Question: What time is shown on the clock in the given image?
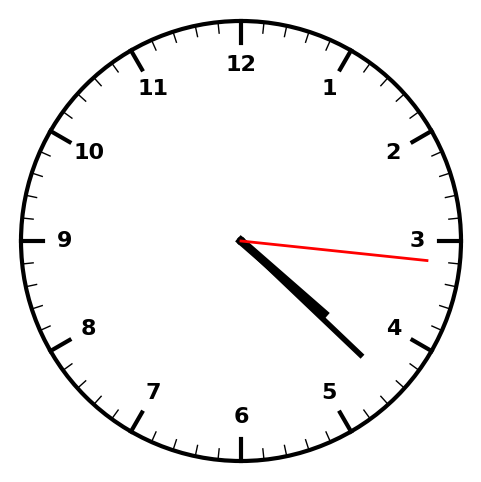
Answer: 04:22:16